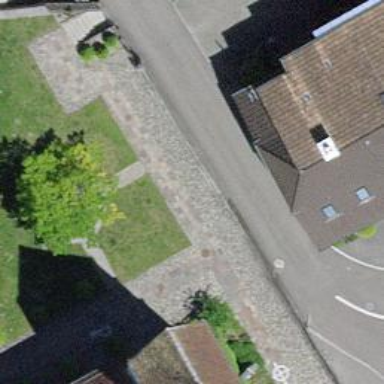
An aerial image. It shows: Footway surfaced with paving stones.